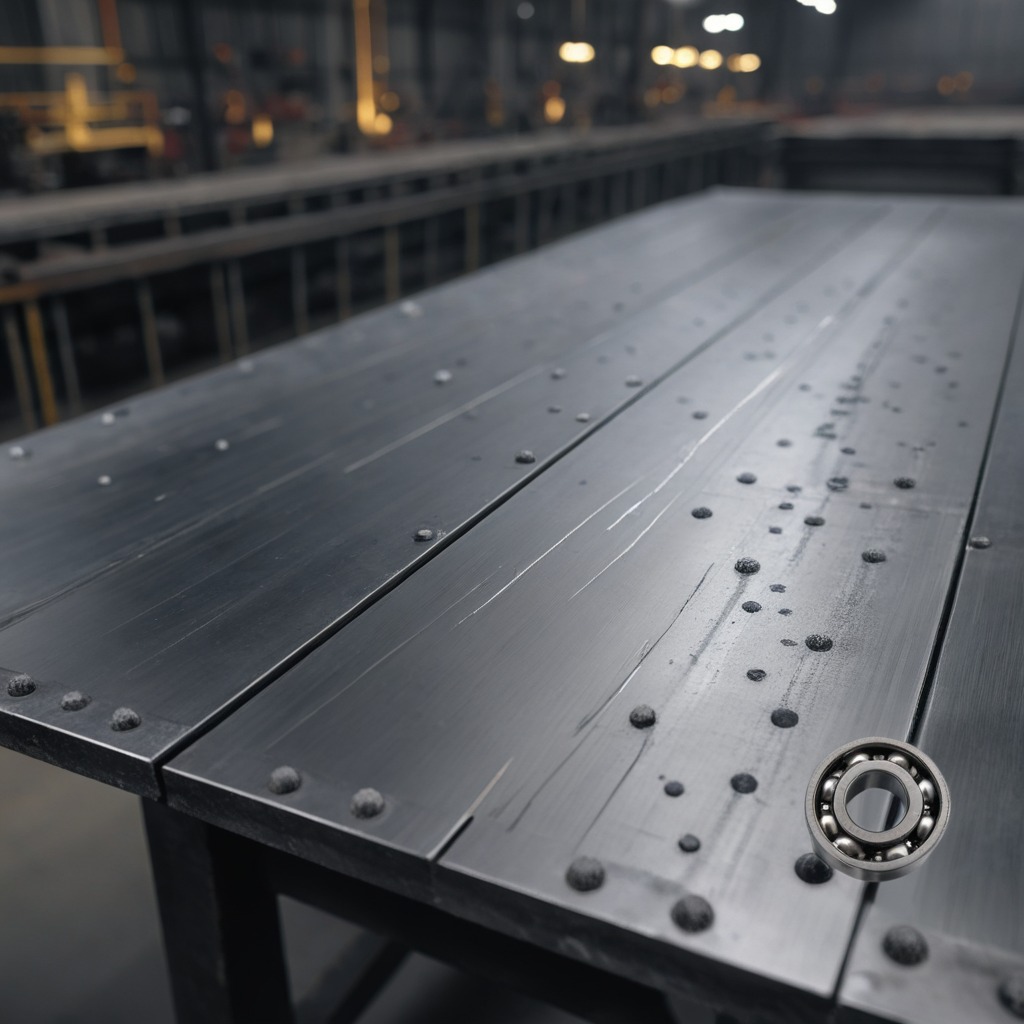
A metal ball bearing is lying on the cold steel table in a mining workshop.